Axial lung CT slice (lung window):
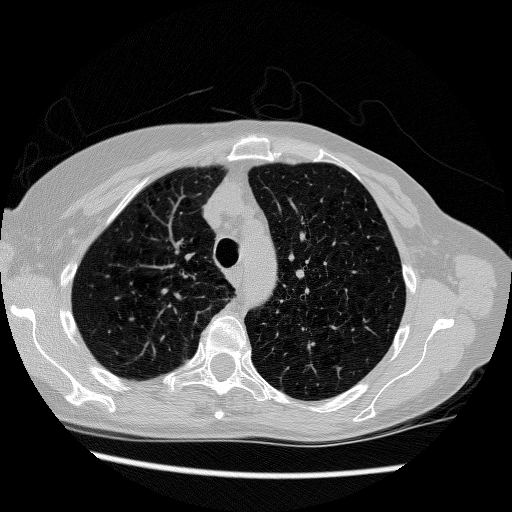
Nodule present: no